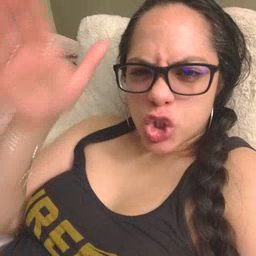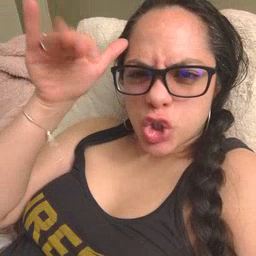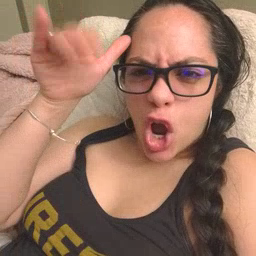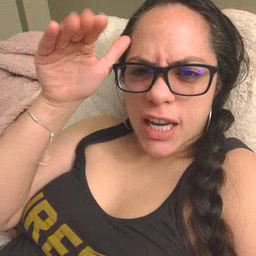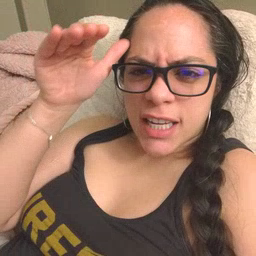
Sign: donkey